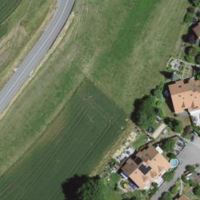
EUNIS habitat code: 55
Species observed at this site:
Cerastium tomentosum